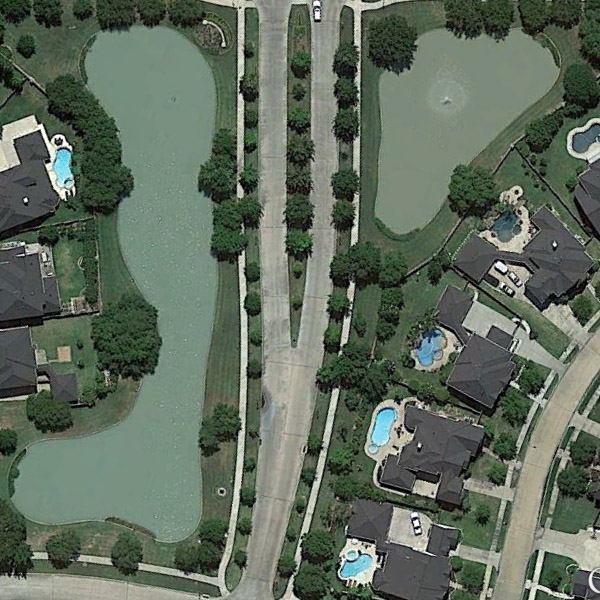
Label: Pond